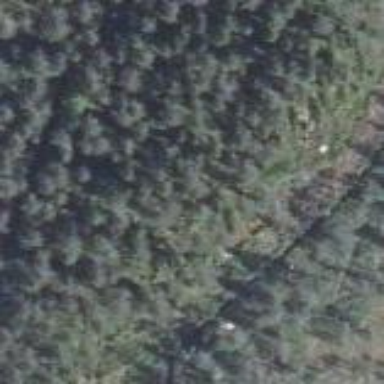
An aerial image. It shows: Needle-leaved woodland.